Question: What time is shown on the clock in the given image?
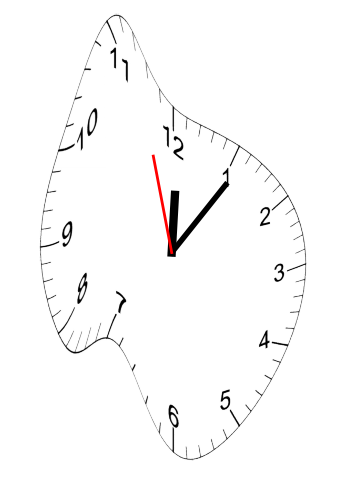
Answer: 12:05:57